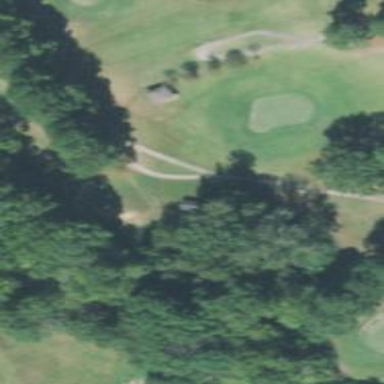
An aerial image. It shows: Path for both road and golf.